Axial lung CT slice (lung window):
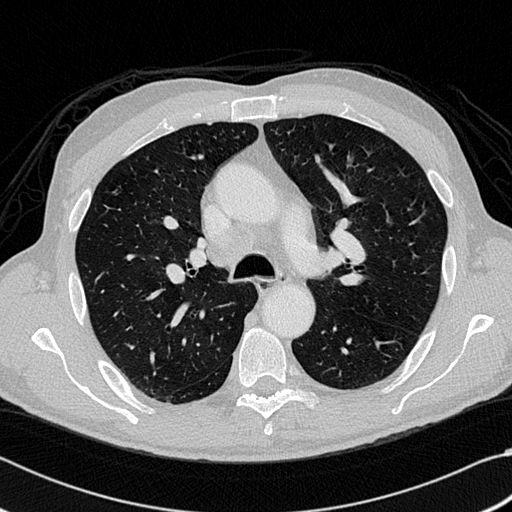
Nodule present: no